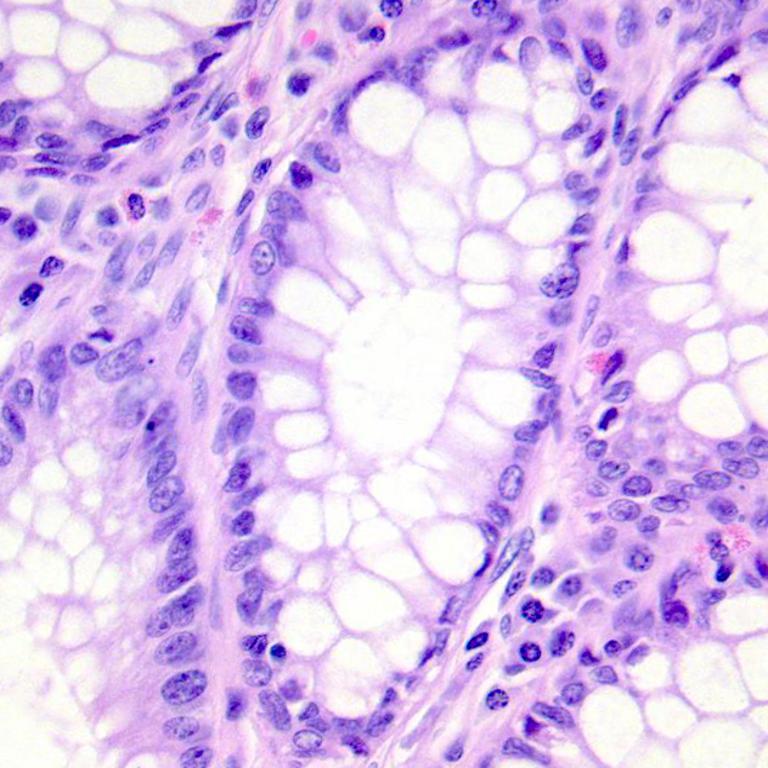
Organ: colon
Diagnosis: benign